Question: I'm working for my website and I want to create such a chart where each cell of the chart has a different colour as shown in the image below:

I've searched 'Google Charts' and other various javascript based api's for charts but no luck. Any solution is warmly welcome.
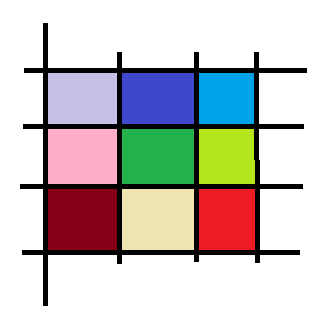
Answer: With highcharts, you could do this with <URL> calls. On the chart complete the below code loops the y and x ticks adding a rectangle in each cell.
'''
function (chart) { // on complete
var xAxis = chart.xAxis[0],
yAxis = chart.yAxis[0],
xTicks = xAxis.tickPositions,
yTicks = yAxis.tickPositions; // some need vars
for (var i = 0; i < xTicks.length - 1; i++){
for (var j = 0; j < yTicks.length - 1; j++){ // loop, xTicks and yTicks
var startX = xAxis.toPixels(xTicks[i]);
var stopX = xAxis.toPixels(xTicks[i+1]);
var startY = yAxis.toPixels(yTicks[j+1]);
var stopY = yAxis.toPixels(yTicks[j]); // determine intersections of ticks
chart.renderer.rect(startX, startY, stopX-startX,stopY- startY, 0)
.attr({
fill: '#'+Math.floor(Math.random()*<PHONE>).toString(16), // random color for http://www.paulirish.com/2009/random-hex-color-code-snippets/
zIndex: 1
})
.add(); // place rect for each cell
}
}
'''
Fiddle <URL>. Produces: